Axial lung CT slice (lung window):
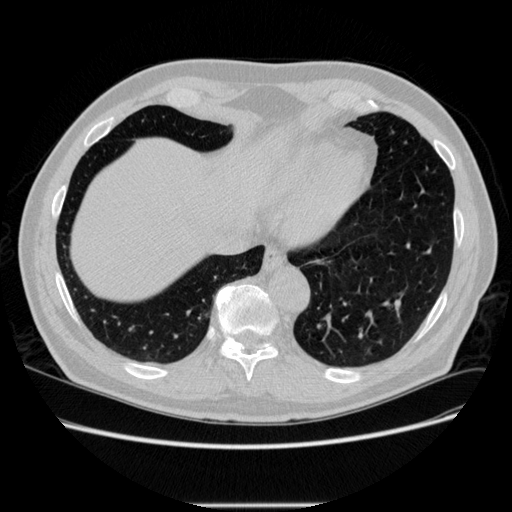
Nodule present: no